Question: I was basically following this example :
<URL>
New -> Other ->Datasnap Server -> VCL Forms Application
(All default settings,Port 211 working, TDSServerModule).
Then created a table in SQLite :
'''
CREATE TABLE [T1] (
[ID] INTEGER PRIMARY KEY AUTOINCREMENT,
[DATE] DATE,
[TIME] TIME);
'''
On my ServerMethodsUnit1 I dropped a TSQLConnection.
Changed the Driver to Sqlite.
Removed LoginPrompt.
Connection connected OK.
Added TSQLDataset and connected it to my SQLITECONNECTION.
Set CommandText to my T1 (the table name).
Made it active without a problem.
Added a datasetprovider1 and lined it to my dataset (The table T1).
Saved all.
Run the server without a problem.With the server running,I constructed the client side:
To my project I added a new project (vcl forms application).
Added a SQLConnection component.
Set its driver name to Datasnap.
Removed loginprompt.
On the form I dropped DSProviderConnection1.
Connected it to my sqlconnection.
Set its ServerClassname to TServerMethods1.
Tested the connection - both work OK.
Dropped a Clientdataset. Connected its RemoteServer property to that of DSProviderConnection1.
ProviderName to DataSetProvider1.
Connection succeeded. Clientdataset is active.
Added a DataSource.Linked it to my Clientdataset.
All connections work. So I added a little GUI.
Dropped a TDBGrid and a TDBNavigator. Linked them to Datasource1.
The first strange thing I noticed is that all fields displayed Widememo.
Why is this when fields are completely different,I dont know.
Went to the fields editor,added the fields and when checking the BlobType
all displayed ftWideMemo.

I tried to insert todays date directly in the grid and somehow in my DB it ended up : 1899-12-30.
Checking the table (T! on the server side), the DATE,and TIME field also displays widememo.
What am I missing here ?
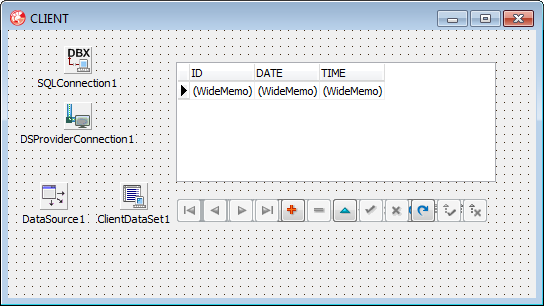
Answer: SQlite has very loose typing.
DATE and TIME are not part of SQLite.
And DBGrids don't know what to do with SQLite TEXT.
The way I got around this problem was to use VARCHAR(length) instead of TEXT when defining the fields.
Then those will display OK in a DBGrid. And I did dates also as VARCHAR().
See Also
Displaying and editing MEMO fields in Delphi's TDBGrid
<URL>